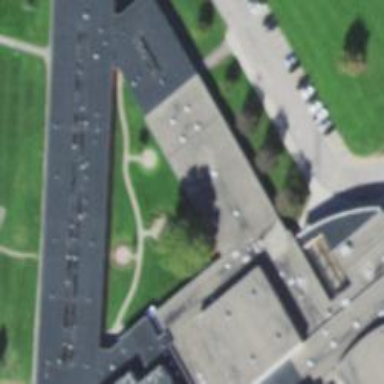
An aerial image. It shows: School.